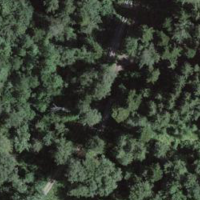
EUNIS habitat code: 43
Species observed at this site:
Cirsium arvense